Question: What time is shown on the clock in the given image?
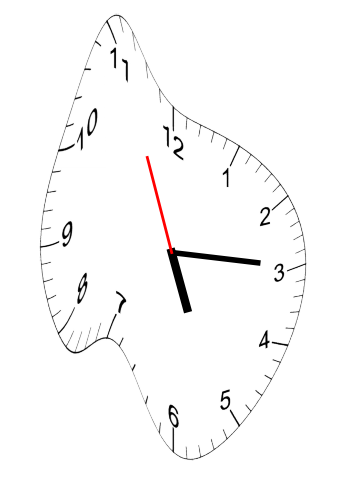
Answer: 05:14:56